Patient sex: M
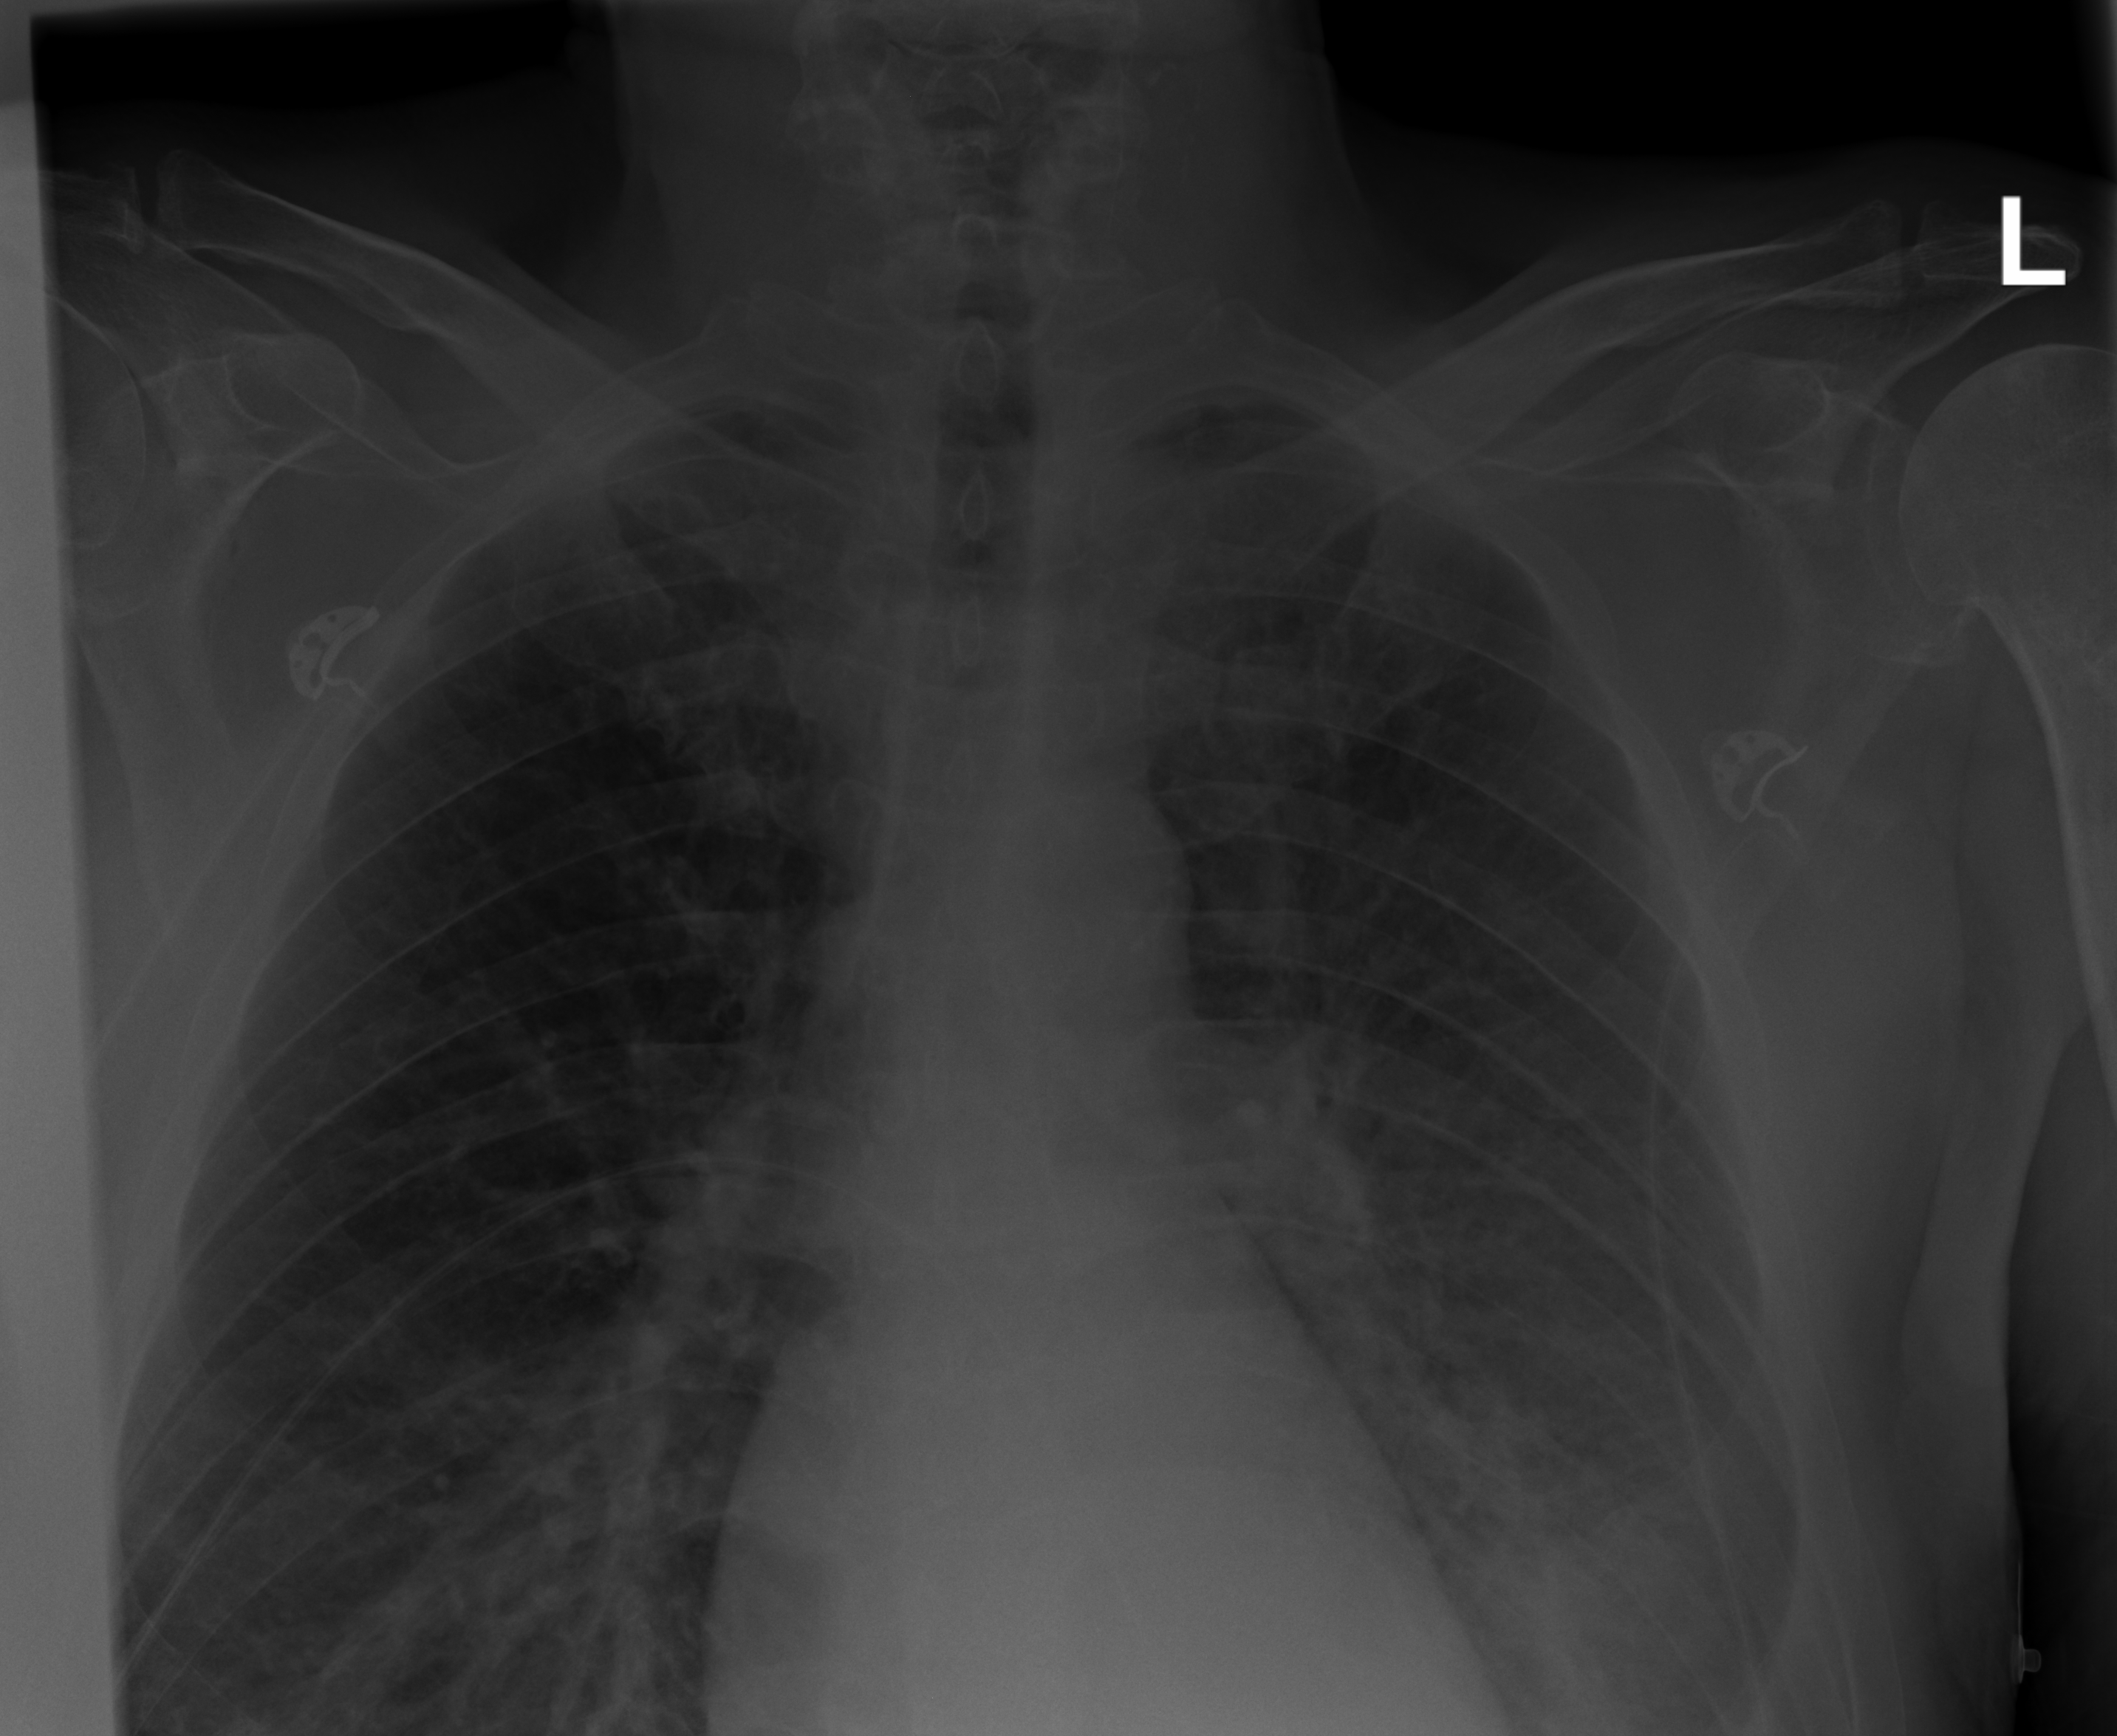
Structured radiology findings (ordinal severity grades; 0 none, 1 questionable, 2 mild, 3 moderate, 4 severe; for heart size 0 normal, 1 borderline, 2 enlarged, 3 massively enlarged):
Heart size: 0
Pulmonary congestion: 0
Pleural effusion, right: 1
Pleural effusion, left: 3
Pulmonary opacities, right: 1
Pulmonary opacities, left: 1
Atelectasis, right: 2
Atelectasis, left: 2